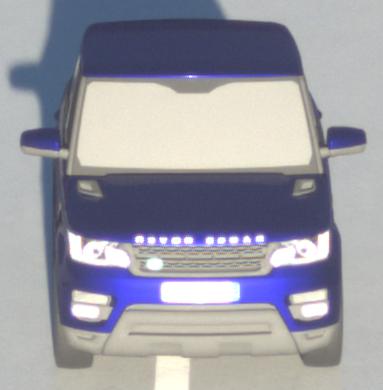
Make: Land Rover
Model: Range Rover Sport 5.0 V8 SC
Detailed model: Range Rover Sport (II)
Model produced from: 2013/09
Model produced until: 2015/07
Doors: 5
Color: blue
Road condition: wet road
Daytime: sunrise or sunset
Contrast: high contrast